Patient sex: F
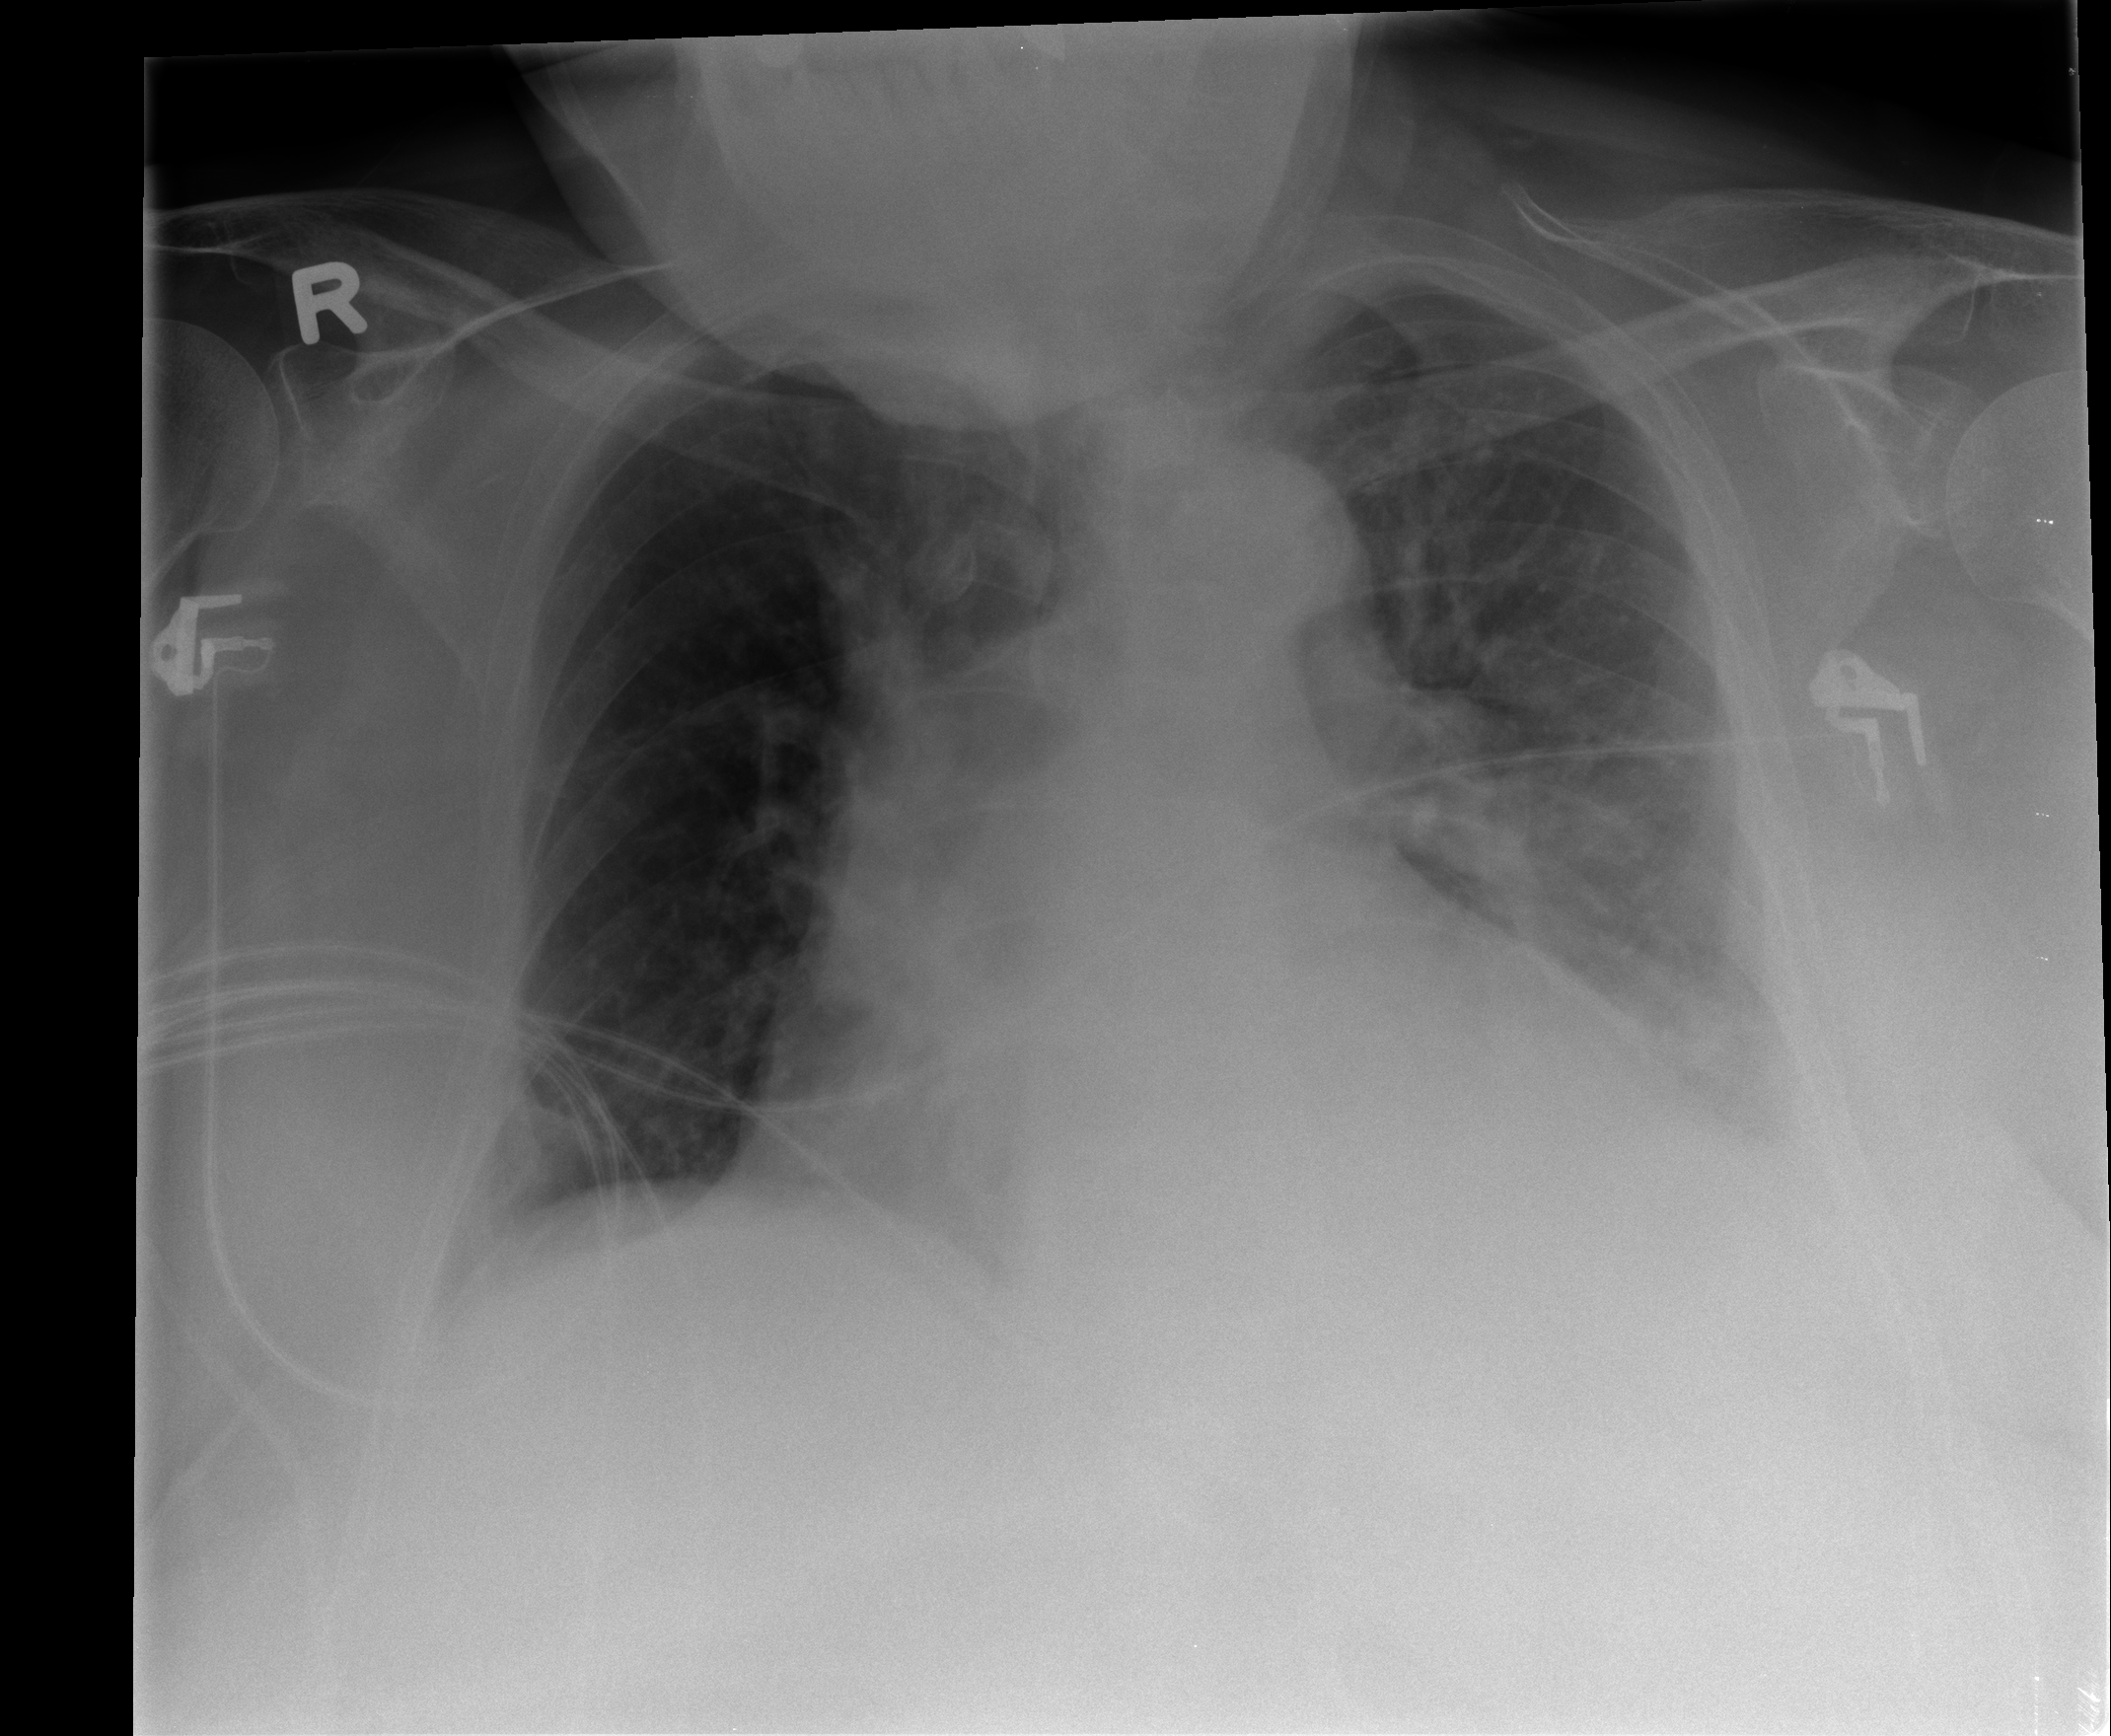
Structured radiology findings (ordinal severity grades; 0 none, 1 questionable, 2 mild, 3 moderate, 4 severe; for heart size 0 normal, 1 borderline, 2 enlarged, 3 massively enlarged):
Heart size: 2
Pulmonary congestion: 3
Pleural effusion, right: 0
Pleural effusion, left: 2
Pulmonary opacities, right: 0
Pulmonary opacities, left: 2
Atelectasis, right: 2
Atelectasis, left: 2